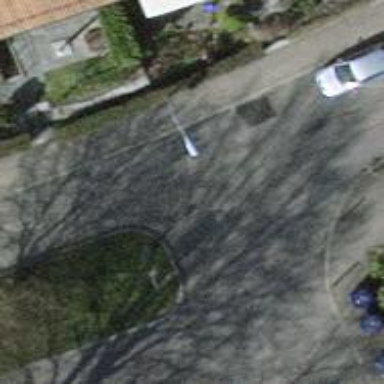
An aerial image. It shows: Asphalt road in residential area.